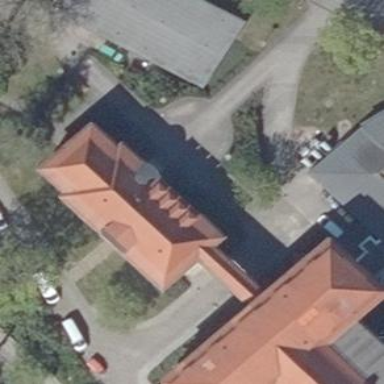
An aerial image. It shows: Civic building with hipped roof shape.